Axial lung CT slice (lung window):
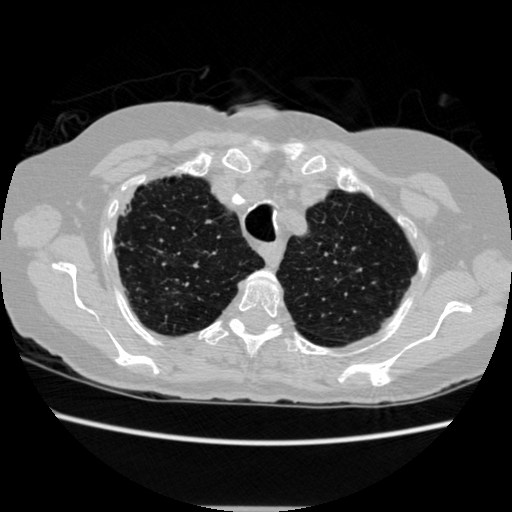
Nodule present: no